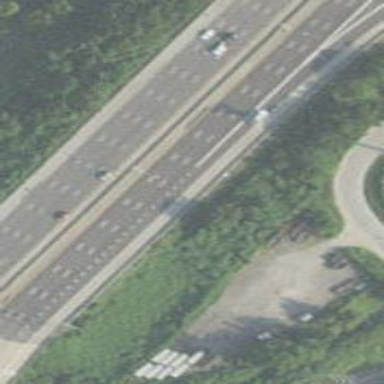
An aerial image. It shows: Motorway junction.